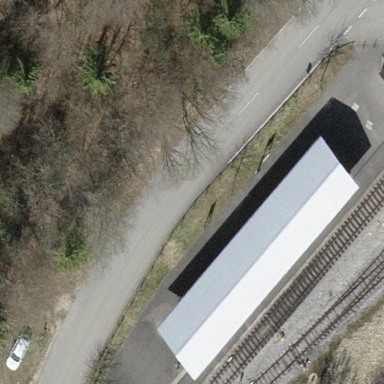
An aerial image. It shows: Shelter for public transport located on roof.